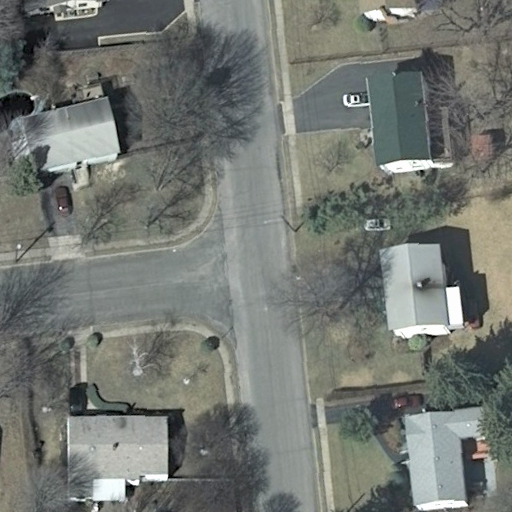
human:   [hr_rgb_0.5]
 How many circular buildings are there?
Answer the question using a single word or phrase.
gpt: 0

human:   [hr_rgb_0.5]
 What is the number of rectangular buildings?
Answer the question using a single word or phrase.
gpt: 2

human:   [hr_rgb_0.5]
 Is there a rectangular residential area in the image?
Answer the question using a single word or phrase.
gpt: yes

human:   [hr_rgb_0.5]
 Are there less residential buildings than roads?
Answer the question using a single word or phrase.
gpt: no

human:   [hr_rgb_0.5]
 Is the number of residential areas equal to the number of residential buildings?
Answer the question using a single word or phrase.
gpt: no

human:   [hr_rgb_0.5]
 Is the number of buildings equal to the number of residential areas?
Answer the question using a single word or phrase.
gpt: no

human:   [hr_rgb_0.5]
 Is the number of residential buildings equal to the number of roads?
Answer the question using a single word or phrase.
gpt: no

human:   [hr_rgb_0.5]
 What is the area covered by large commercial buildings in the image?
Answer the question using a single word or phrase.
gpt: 0m2

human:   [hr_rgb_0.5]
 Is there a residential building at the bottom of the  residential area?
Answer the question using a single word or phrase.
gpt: yes

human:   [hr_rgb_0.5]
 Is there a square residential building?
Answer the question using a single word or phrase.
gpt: no

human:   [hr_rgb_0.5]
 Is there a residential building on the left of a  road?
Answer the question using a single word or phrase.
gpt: yes

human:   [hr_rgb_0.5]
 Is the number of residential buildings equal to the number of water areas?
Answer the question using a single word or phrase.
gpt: no

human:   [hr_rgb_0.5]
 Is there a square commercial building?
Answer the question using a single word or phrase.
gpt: no

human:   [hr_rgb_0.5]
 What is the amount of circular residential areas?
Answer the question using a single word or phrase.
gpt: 0

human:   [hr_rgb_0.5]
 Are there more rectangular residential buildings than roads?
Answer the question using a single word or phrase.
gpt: no

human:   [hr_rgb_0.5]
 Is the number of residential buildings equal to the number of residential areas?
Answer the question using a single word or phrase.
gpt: no

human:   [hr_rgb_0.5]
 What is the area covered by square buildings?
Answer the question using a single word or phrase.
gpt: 0m2

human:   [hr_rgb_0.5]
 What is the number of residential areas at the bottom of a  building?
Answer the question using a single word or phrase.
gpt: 0

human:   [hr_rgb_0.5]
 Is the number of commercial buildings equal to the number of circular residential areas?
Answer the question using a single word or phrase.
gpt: yes

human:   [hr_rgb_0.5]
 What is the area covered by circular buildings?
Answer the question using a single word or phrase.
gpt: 0m2

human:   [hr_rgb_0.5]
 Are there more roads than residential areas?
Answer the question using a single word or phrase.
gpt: yes

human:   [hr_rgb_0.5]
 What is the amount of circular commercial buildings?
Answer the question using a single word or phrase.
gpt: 0

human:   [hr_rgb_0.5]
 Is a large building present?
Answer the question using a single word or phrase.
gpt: no

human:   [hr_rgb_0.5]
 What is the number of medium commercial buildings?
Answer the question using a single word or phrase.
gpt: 0

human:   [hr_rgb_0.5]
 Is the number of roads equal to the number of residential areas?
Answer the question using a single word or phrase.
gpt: no

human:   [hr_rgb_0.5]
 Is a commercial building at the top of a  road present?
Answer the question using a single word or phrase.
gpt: no

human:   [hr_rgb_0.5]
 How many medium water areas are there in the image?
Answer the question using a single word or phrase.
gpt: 0

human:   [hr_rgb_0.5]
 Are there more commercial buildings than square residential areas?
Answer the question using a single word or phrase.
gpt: no

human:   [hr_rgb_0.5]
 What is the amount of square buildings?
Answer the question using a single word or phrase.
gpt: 0

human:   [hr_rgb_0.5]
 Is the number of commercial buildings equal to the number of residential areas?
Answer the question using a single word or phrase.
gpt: no

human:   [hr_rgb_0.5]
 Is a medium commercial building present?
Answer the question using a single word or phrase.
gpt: no

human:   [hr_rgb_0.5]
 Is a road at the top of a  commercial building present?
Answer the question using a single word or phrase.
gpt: no

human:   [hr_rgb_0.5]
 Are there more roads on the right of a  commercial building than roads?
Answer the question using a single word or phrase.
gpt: no

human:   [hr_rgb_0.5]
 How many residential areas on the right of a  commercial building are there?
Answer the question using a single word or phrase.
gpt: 0

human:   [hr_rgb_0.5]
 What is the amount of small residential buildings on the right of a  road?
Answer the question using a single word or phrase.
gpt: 1

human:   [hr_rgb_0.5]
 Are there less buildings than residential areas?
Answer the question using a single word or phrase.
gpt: no

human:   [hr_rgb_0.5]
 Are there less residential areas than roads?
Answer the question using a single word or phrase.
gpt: yes